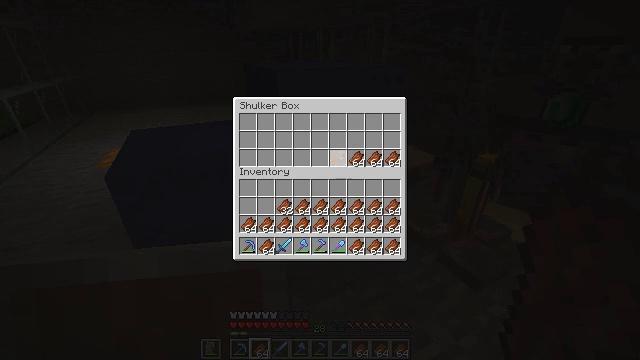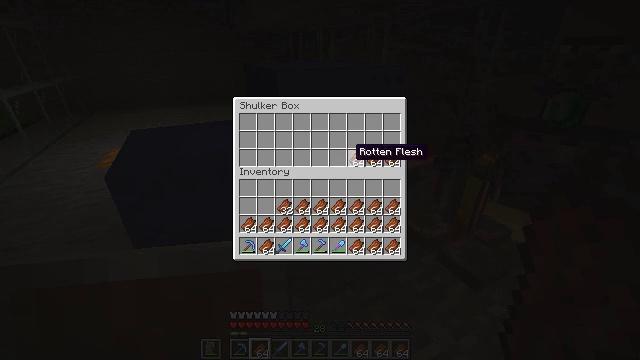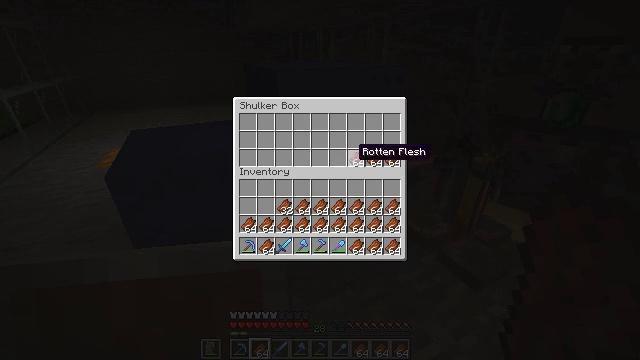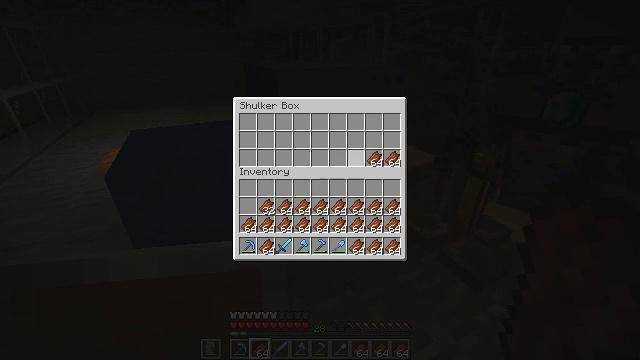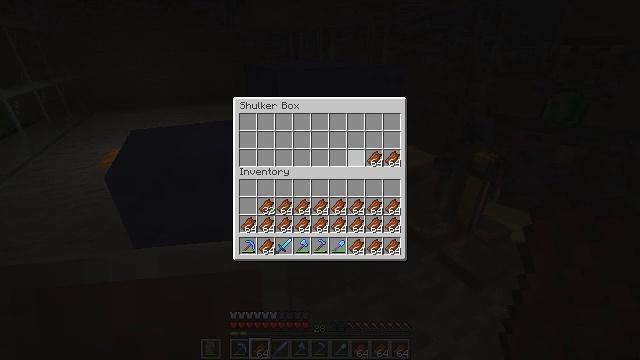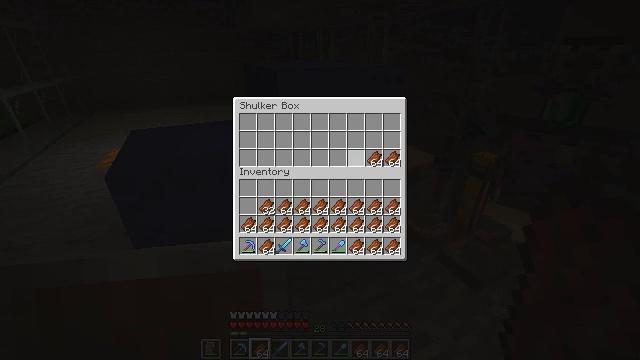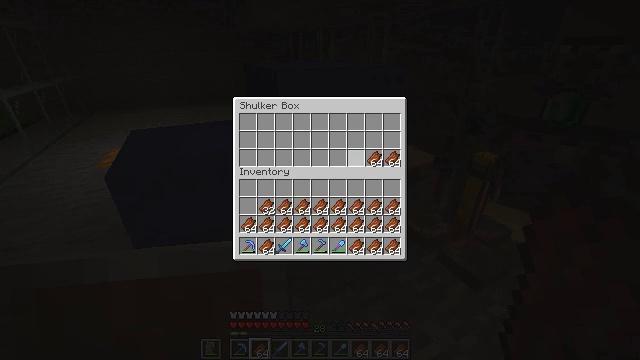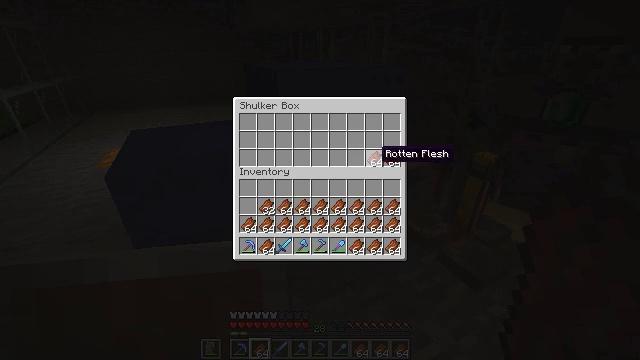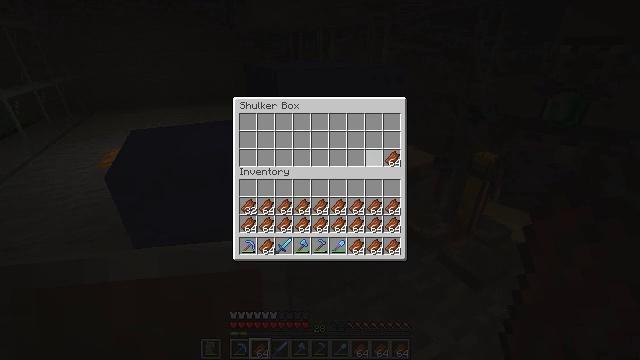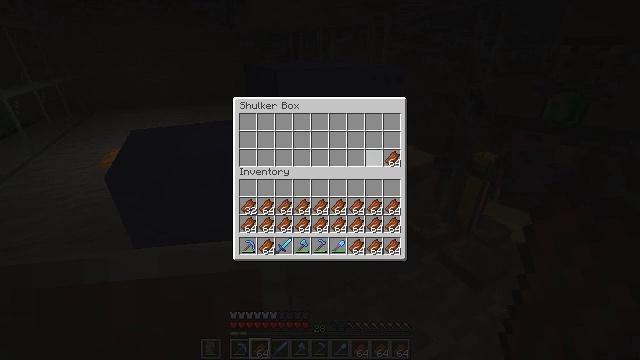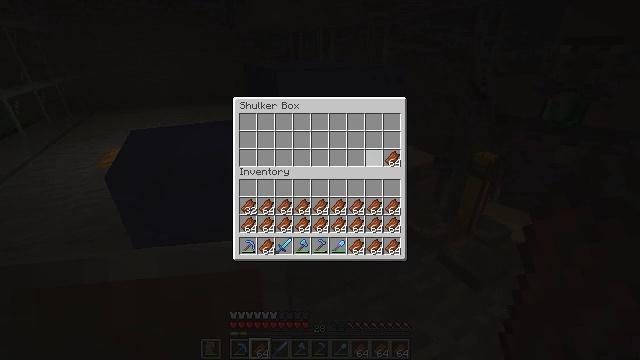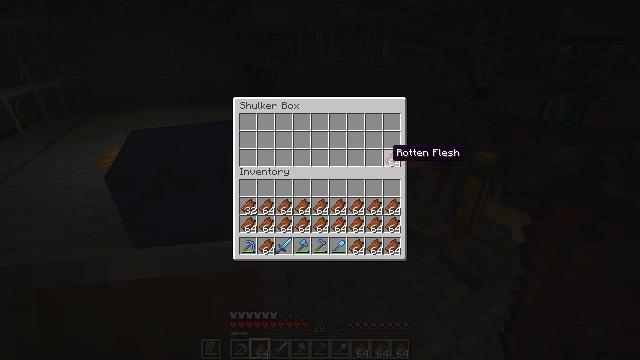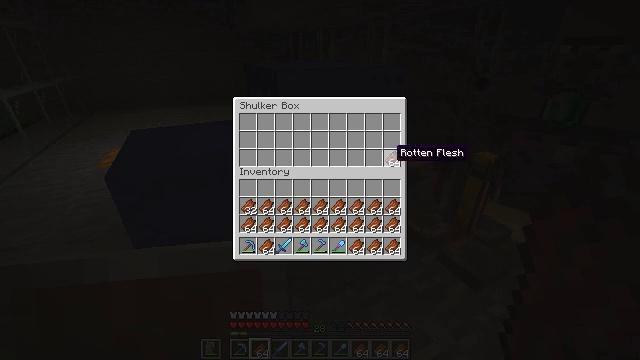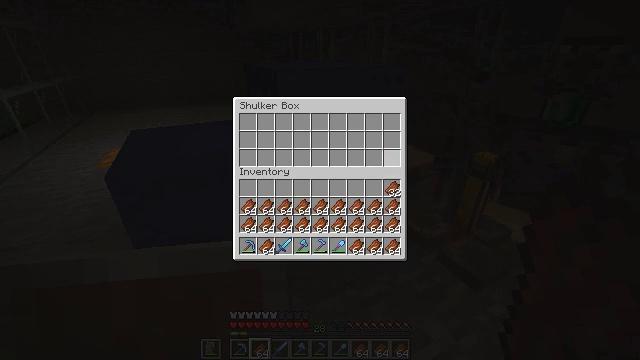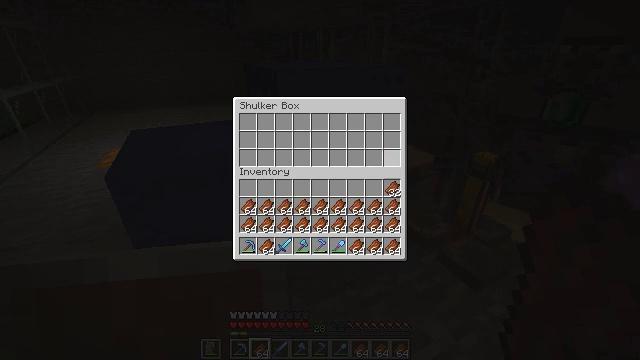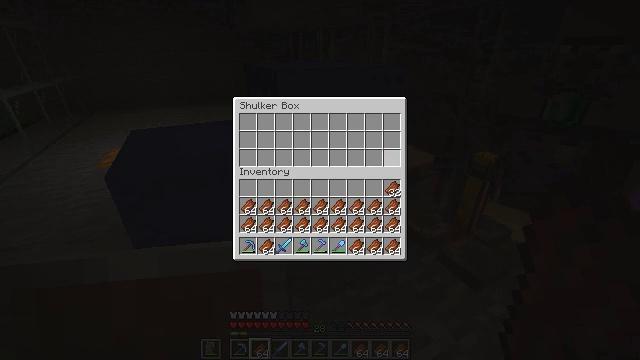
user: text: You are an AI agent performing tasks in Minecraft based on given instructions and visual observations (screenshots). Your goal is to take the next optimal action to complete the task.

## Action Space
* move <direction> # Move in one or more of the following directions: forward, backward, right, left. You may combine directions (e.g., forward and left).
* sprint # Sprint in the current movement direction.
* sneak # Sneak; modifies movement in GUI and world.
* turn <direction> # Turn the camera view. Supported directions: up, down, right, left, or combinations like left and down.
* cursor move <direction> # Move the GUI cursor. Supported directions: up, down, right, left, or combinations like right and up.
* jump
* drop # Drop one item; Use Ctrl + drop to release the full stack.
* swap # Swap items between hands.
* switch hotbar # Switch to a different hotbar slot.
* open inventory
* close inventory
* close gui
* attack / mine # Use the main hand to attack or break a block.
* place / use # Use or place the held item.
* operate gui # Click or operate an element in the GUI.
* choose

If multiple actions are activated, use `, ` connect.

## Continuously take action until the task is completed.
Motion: motion action
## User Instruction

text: Reclaim the blue shulker box for storage.
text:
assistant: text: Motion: sneak, turn right
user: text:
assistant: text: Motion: sneak
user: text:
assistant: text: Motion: sneak, attack / mine
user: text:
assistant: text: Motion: sneak, attack / mine
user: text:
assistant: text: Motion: sneak, attack / mine
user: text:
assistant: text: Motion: sneak, turn right, attack / mine
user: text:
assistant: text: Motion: sneak, turn right
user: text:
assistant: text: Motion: sneak, attack / mine
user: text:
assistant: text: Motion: sneak, attack / mine
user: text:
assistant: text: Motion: sneak, attack / mine
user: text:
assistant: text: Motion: sneak, turn right
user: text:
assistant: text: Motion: sneak
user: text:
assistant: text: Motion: sneak, attack / mine
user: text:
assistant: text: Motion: sneak, attack / mine
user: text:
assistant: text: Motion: sneak, attack / mine
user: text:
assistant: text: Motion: sneak, attack / mine
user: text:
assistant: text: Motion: sneak
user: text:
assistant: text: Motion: sneak
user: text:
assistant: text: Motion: sneak
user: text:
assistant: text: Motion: sneak
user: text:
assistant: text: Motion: no_op
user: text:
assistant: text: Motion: no_op
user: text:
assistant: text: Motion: close inventory
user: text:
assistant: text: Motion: close inventory
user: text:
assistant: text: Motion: close inventory
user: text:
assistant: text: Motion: turn right and down, close inventory
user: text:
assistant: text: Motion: turn right and down
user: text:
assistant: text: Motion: turn right and down
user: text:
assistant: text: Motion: turn right
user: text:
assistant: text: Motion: turn left